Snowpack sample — Snodgrass Mountain, Crested Butte, Colorado (2/4/25, 12:06 PM MST)
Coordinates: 38.923, -106.968
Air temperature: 35 °F
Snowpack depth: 80 cm
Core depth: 50 cm
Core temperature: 30.2 °F
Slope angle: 14°, slope face: 78°
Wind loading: low
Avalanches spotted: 0
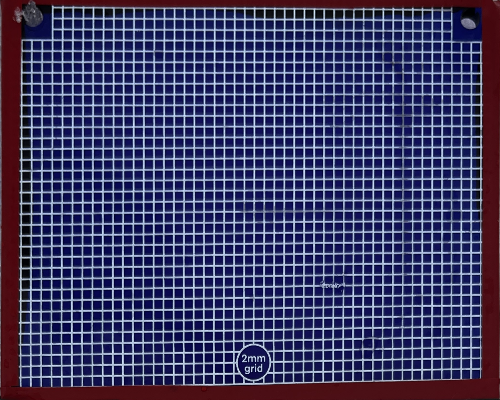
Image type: profile
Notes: No avalanches nearby, unusually warm weather for the last month reported by residents, Collected 25 yards from treeline